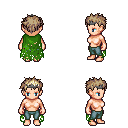
a pixel art fantasy rpg character, female body template, human, light skin, green tattered cape, teal pants, white blonde bedhead hairstyle, iron tiara, four views (front, back, left, right), 2x2 character sprite sheet, small pixel art, hard edges, no anti-aliasing